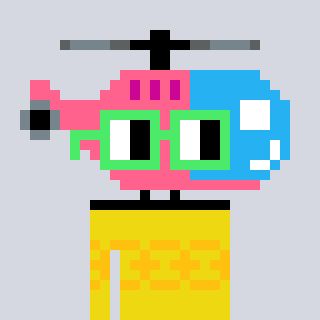
a pixel art character with square light green glasses, a helicopter-shaped head and a yellow-colored body on a cool background